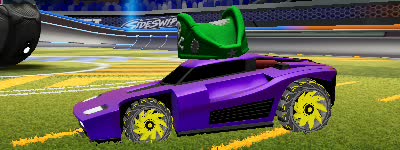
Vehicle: breakout